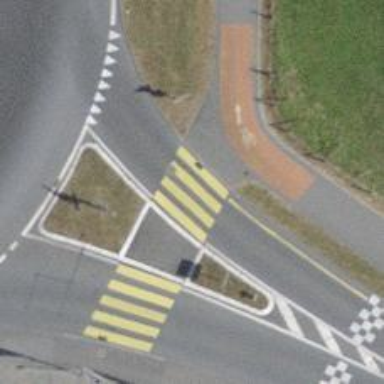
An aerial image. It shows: Pedestrian crossing with zebra markings on the footway.